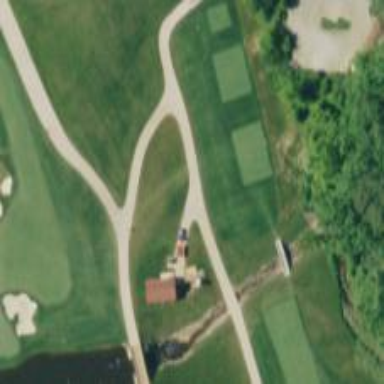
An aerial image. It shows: Service road designated as golf cart path.